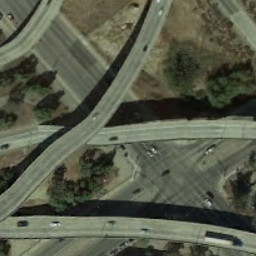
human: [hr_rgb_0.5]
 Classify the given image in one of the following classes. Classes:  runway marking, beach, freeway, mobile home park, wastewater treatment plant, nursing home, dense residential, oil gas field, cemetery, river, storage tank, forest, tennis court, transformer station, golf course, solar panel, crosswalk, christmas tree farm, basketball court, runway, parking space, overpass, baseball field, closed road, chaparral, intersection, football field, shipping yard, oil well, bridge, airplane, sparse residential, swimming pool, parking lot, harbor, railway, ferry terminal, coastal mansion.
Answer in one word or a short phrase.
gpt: overpass